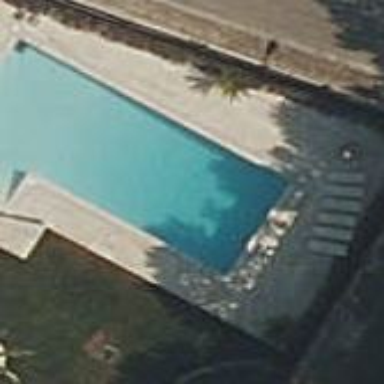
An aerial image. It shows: Swimming pool located in leisure land.